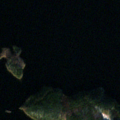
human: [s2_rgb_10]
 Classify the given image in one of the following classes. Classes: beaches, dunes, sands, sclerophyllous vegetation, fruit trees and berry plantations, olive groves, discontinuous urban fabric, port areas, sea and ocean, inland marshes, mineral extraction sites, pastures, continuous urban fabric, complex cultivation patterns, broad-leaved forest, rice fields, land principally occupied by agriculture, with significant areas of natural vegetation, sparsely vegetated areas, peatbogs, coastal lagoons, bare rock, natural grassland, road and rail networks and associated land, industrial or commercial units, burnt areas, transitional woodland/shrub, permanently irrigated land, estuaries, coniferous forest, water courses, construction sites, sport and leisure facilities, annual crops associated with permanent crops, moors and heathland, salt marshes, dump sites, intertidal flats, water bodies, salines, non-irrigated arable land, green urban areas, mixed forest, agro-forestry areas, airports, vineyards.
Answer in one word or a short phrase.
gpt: coniferous forest, water bodies